Field crop: maize
Growth stage: 2
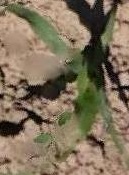
Species: maize